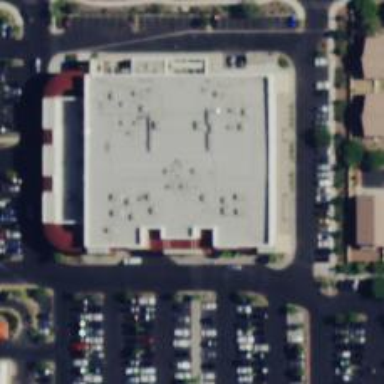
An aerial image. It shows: Fitness center located in leisure land.